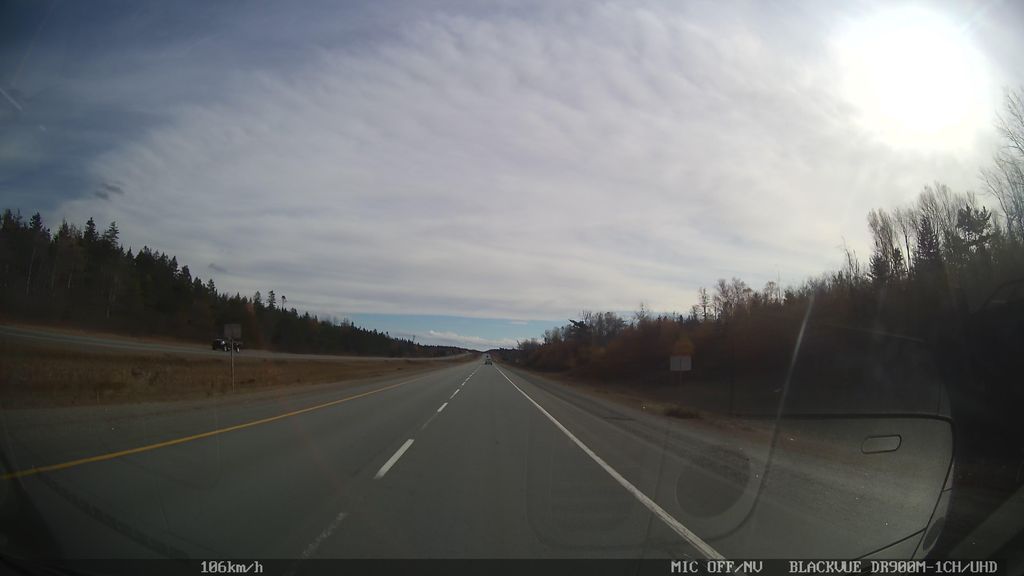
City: halifax